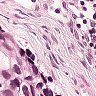
Metastatic tissue present: yes